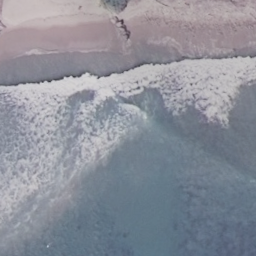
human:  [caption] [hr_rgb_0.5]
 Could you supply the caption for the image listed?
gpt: Waves slapping a white sand beach throw up white foams .

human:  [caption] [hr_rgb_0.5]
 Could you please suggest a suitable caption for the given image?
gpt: Waves slapping a white sand beach .

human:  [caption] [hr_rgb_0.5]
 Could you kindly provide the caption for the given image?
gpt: The waves beat on the white sands .

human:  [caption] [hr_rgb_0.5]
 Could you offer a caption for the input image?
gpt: Waves slapping a white sand beach throw up white foams .

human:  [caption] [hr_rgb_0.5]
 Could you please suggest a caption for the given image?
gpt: This is a beach with blue-green waters and sand .